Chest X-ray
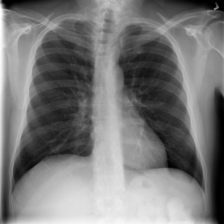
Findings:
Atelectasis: negative
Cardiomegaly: negative
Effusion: negative
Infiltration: negative
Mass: negative
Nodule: negative
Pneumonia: negative
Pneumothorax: negative
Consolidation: negative
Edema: negative
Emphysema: negative
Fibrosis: negative
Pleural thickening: negative
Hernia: negative